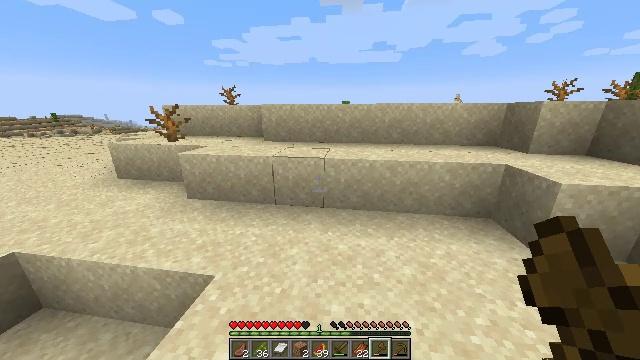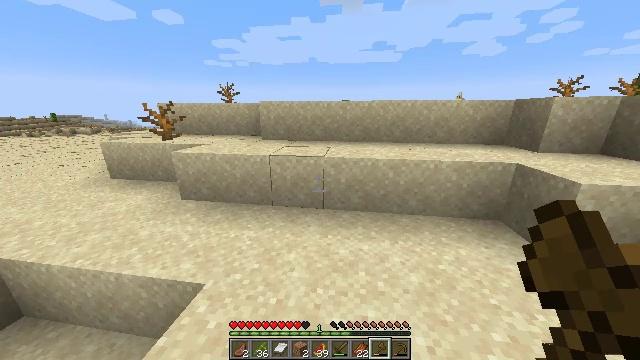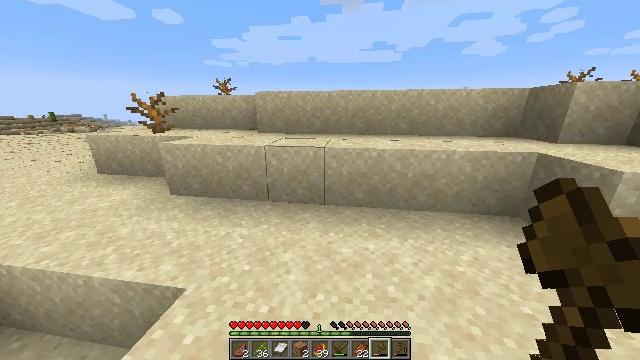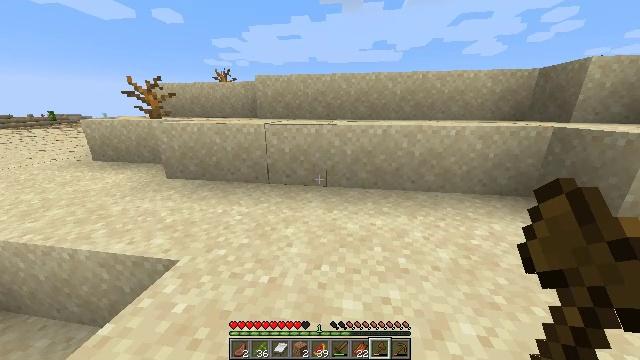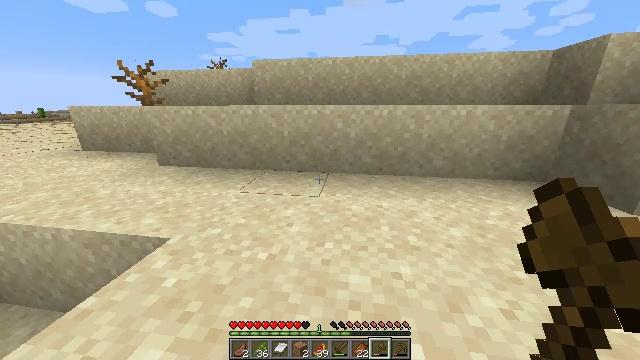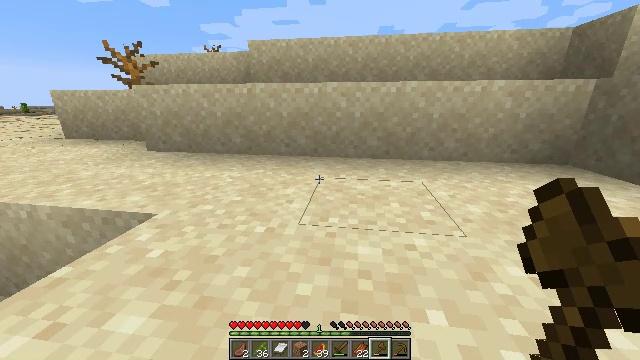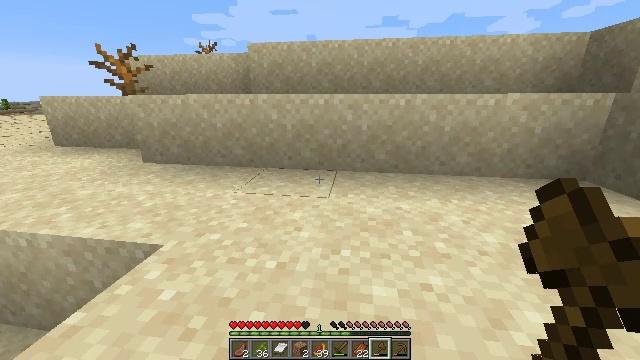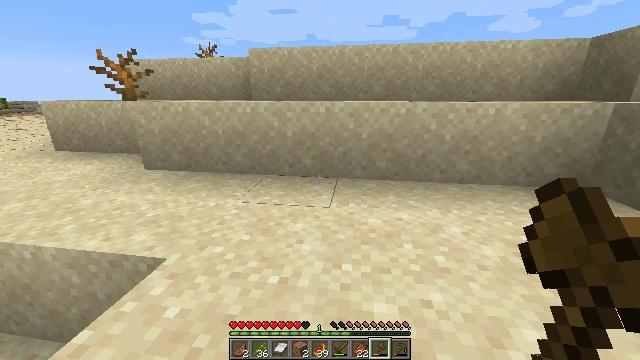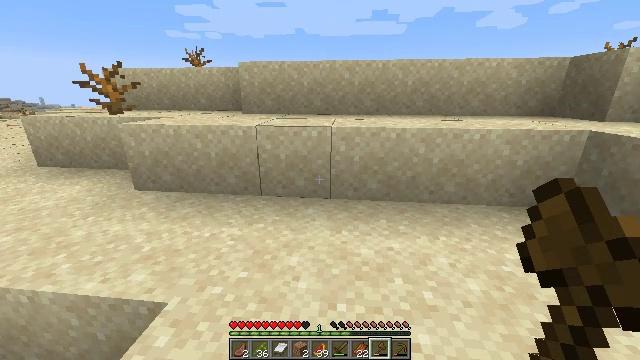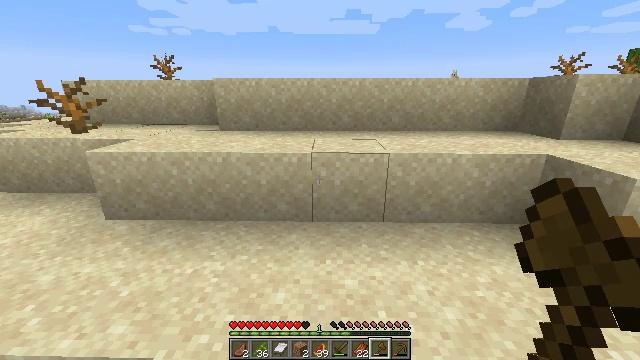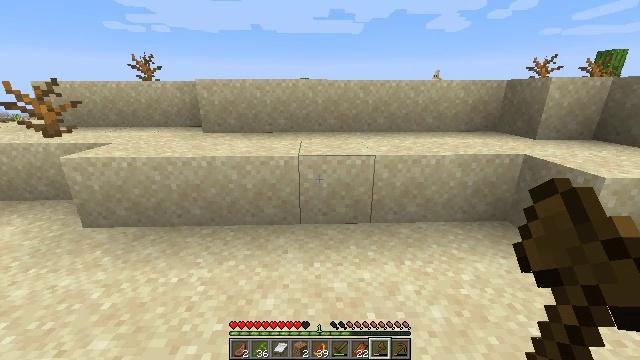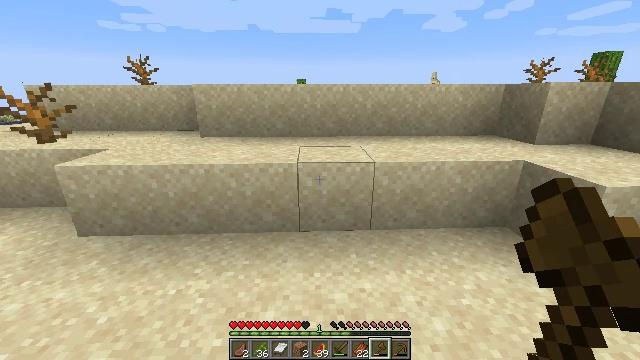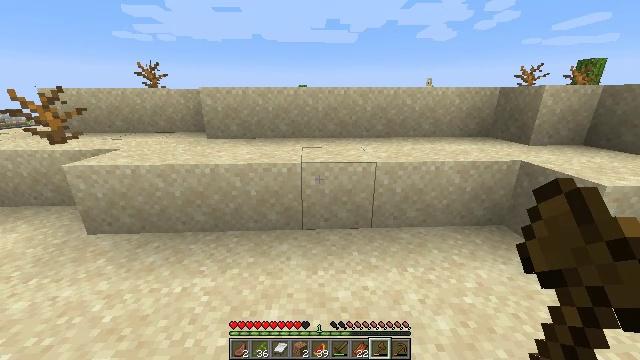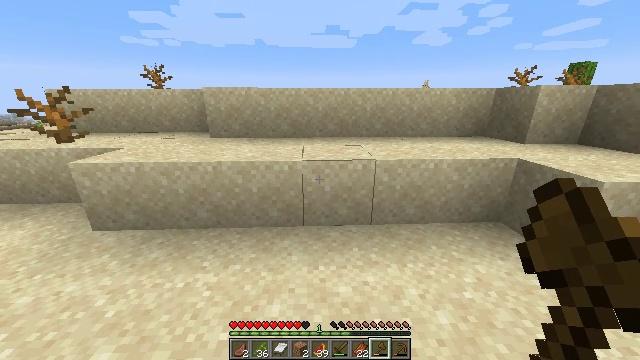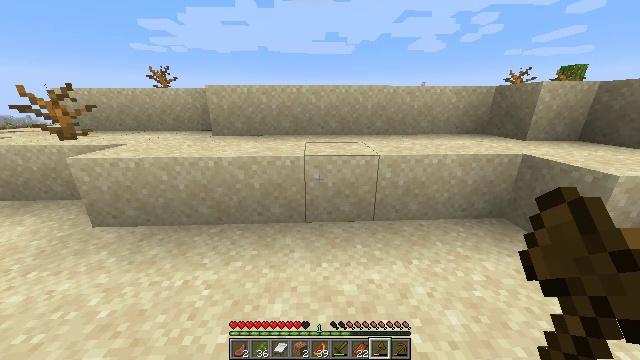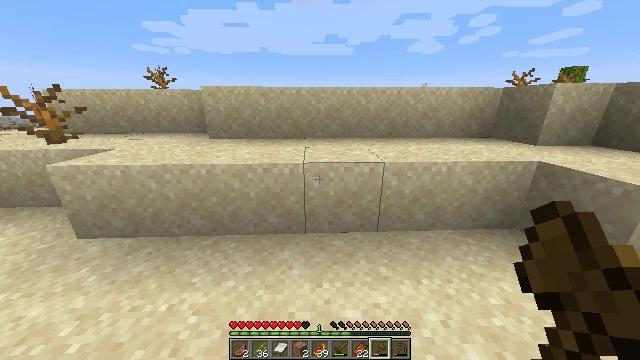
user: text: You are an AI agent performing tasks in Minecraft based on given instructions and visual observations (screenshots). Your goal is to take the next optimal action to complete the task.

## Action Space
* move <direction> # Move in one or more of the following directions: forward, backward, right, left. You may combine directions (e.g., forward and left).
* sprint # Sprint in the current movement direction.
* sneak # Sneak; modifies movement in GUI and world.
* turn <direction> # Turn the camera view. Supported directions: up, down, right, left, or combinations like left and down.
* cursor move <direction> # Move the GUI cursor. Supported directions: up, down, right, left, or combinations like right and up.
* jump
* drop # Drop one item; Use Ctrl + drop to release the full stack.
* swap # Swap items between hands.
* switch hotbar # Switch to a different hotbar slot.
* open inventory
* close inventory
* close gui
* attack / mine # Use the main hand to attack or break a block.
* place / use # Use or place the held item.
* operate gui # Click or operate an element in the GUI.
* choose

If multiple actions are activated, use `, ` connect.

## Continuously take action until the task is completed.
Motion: motion action
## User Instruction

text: Gather cactus by attacking it.
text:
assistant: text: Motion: move forward, jump
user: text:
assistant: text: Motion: move forward, jump
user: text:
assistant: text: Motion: move forward, sprint, jump
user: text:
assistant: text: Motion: move forward, sprint, jump
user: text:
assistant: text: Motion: move forward, sprint, jump
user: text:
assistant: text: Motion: move forward, sprint, jump
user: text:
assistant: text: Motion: move forward, jump
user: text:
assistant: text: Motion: move forward, turn right, jump
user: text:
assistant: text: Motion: move forward, turn right, jump
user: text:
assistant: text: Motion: move forward, turn right, jump
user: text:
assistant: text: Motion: move forward, sprint, jump
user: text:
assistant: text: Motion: move forward, sprint, jump
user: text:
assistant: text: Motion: move forward, sprint, jump
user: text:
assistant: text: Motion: move forward, sprint, jump
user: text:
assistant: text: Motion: move forward, jump
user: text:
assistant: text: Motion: move forward, jump
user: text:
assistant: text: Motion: move forward, jump
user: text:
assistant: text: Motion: move forward, jump
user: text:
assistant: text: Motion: move forward, jump
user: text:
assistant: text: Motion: move forward, sprint, jump
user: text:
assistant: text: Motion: move forward, sprint, jump
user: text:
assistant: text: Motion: move forward, sprint, jump
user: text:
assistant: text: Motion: move forward, sprint, jump
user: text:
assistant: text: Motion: move forward, jump
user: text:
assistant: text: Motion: move forward, jump
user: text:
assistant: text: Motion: move forward, jump
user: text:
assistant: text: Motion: move forward, sprint, jump
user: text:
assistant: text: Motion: move forward, sprint, jump
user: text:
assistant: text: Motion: move forward, sprint, jump
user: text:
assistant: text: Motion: move forward, sprint, jump